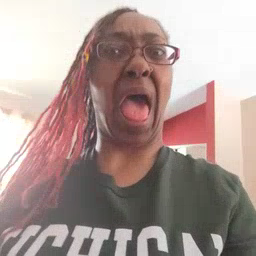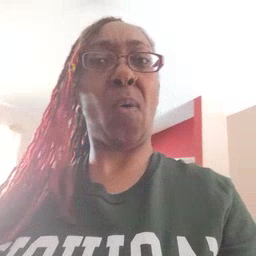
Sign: loud